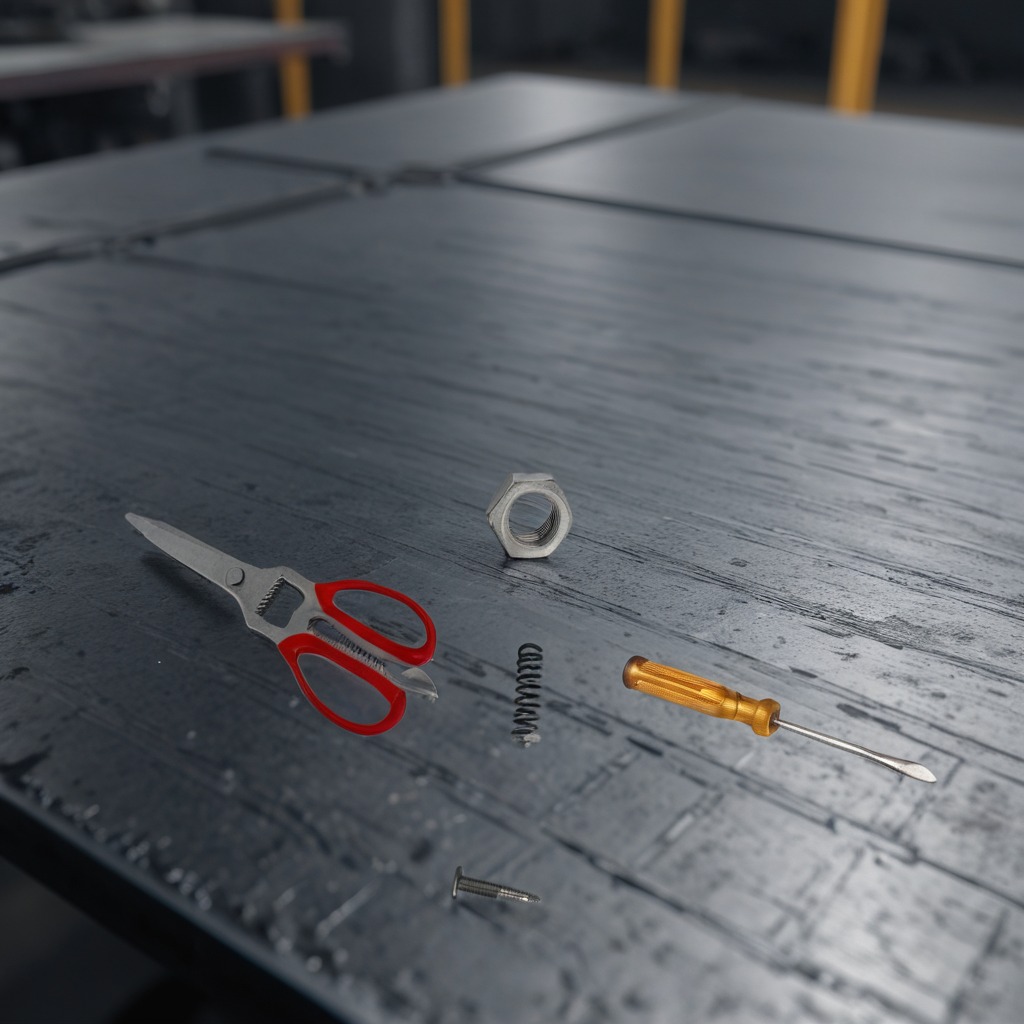
A metal machine screw, a coiled metal spring, a screwdriver, a metal nut, and a pair of scissors are lying on the cold steel table.